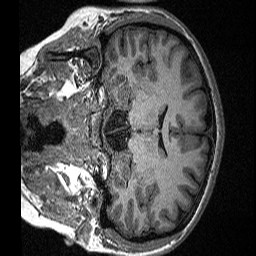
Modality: T1w
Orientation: coronal
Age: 24
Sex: female
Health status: healthy
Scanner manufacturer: siemens
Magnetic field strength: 3 T
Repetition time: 2.3 s
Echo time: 0.00298 s